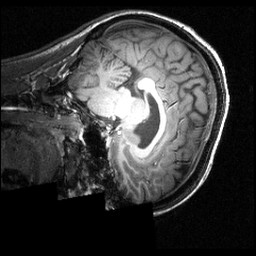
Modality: T1w
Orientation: sagittal
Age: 23
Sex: female
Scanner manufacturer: siemens
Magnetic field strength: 3.951 T
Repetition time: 1.5 s
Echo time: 0.00335 s